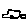
Label: car